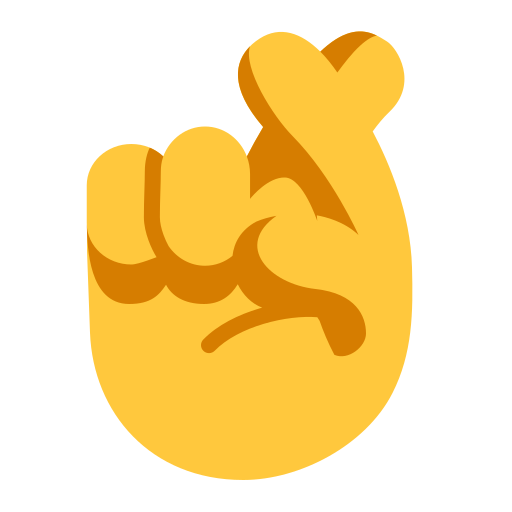
crossed fingers flat default